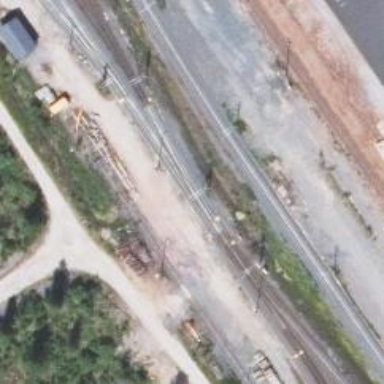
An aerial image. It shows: Siding railway line with electrified contact line for the trains.